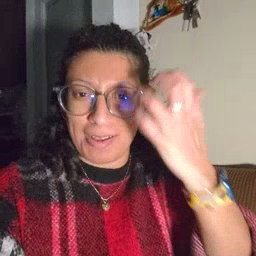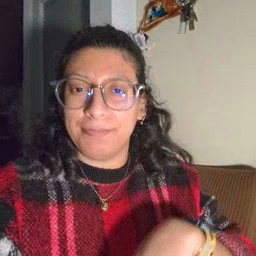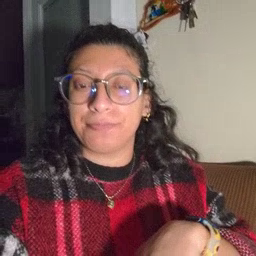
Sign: mad